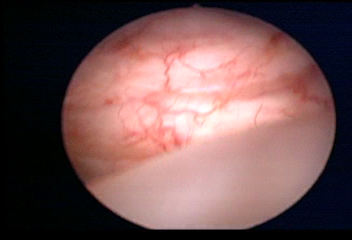
Modality: WLC
Class: Normal mucosa
Bladder cancer association: No